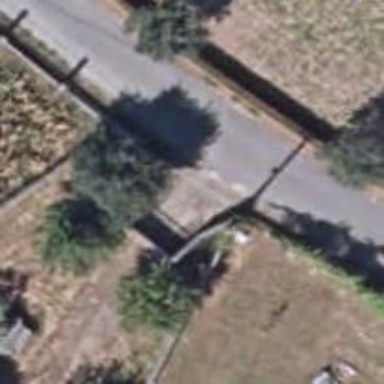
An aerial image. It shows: Gate.